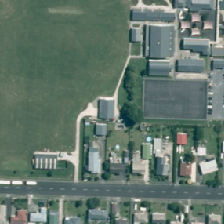
Land cover: urban_build_up